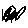
Label: zigzag